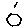
Label: hexagon